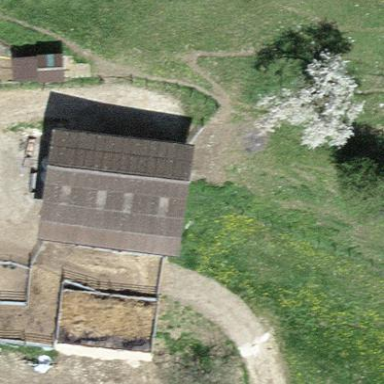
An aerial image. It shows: Farm auxiliary building.